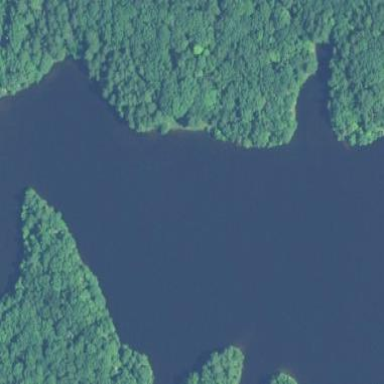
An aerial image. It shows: Beautiful lake surrounded by nature.